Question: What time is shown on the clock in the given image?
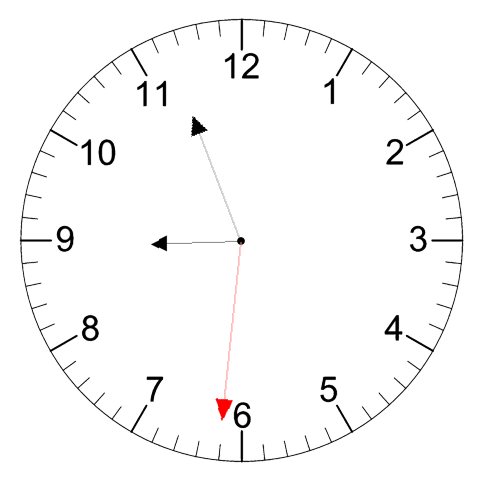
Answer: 08:56:31